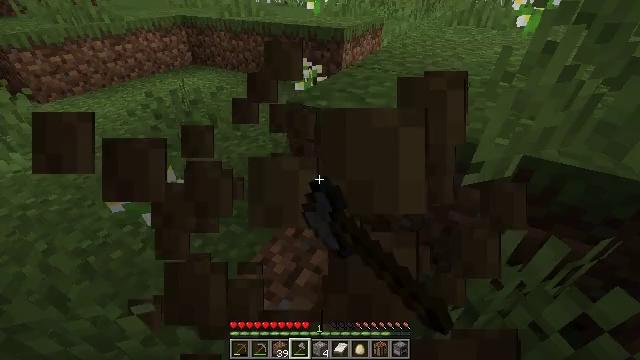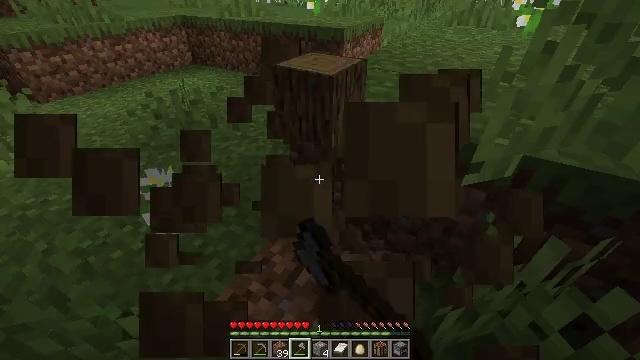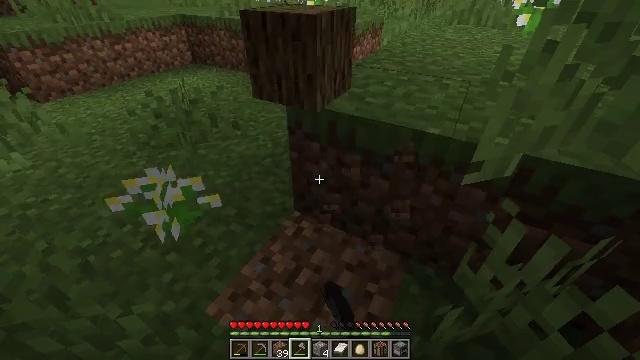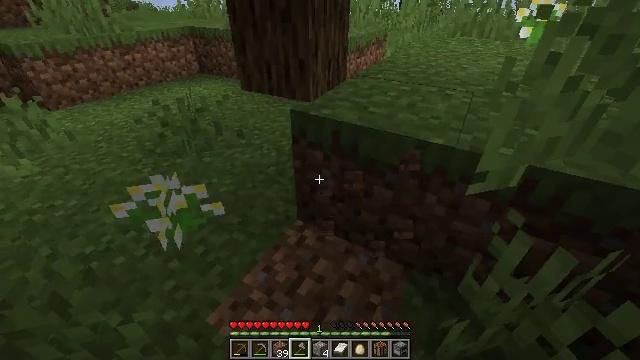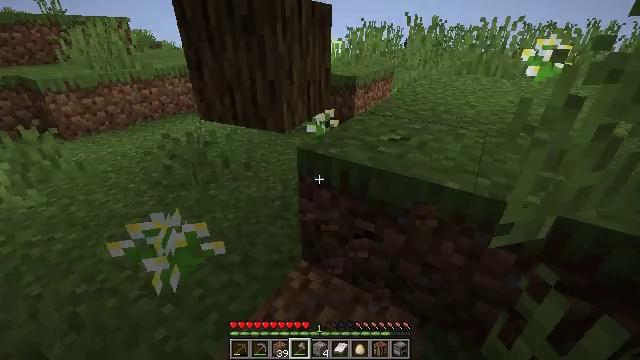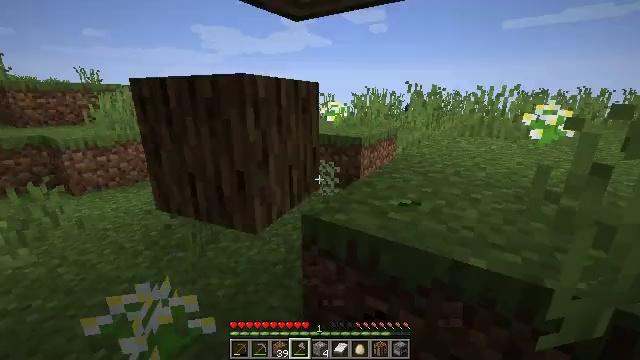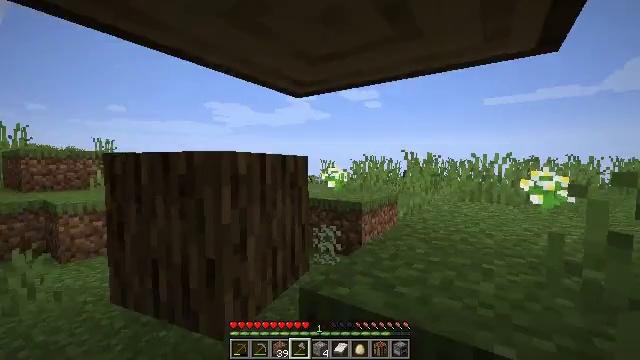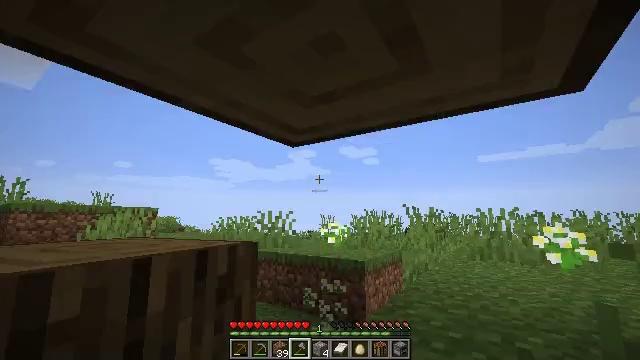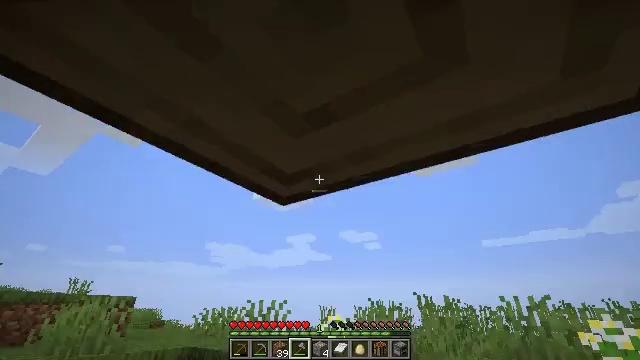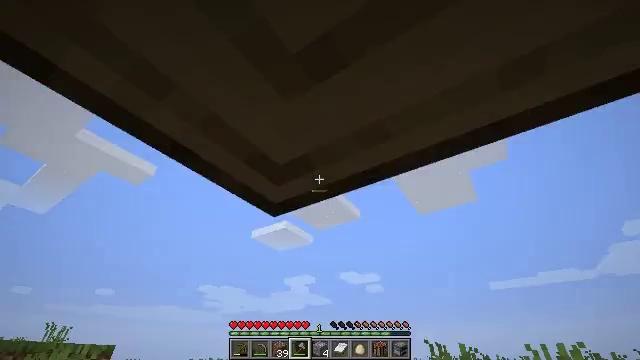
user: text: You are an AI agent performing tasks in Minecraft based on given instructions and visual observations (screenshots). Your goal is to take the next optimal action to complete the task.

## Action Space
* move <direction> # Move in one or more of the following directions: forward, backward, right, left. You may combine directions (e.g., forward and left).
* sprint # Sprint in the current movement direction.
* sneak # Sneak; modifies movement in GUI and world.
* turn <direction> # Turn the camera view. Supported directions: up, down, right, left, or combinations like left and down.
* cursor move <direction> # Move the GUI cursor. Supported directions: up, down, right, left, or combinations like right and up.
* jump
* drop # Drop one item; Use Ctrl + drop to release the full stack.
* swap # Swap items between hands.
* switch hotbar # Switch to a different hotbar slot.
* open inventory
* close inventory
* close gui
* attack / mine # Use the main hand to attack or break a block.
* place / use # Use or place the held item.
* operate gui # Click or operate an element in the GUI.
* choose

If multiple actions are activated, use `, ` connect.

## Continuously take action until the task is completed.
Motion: motion action
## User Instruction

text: Gather azure bluet from the ground.
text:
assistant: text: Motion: attack / mine
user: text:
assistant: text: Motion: attack / mine
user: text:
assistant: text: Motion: turn up, attack / mine
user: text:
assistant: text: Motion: move forward, turn left and up, attack / mine
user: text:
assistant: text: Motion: move forward, turn left and up, attack / mine
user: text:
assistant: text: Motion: move forward, turn up, attack / mine
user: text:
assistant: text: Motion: move forward, turn up, attack / mine
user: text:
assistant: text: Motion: move forward, turn up, attack / mine
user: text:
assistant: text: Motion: turn up, attack / mine
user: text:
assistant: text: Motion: attack / mine